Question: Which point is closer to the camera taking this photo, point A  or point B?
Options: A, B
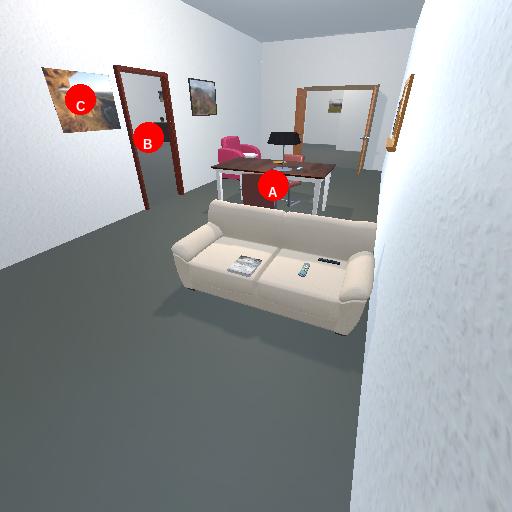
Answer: A